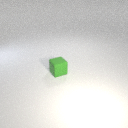
small green rubber cube